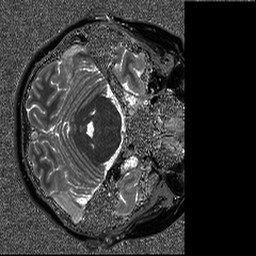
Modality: T1map
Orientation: axial
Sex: female